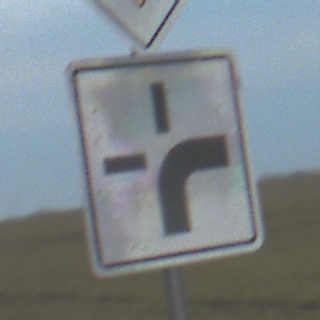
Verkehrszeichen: VerlaufVorfahrtsstrasse3
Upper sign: Vorfahrtsstrasse
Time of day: SunriseSunset
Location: Outdoor (RoadRail)
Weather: PartlyCloudy
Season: NotSpecified
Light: Natural